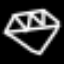
Label: diamond